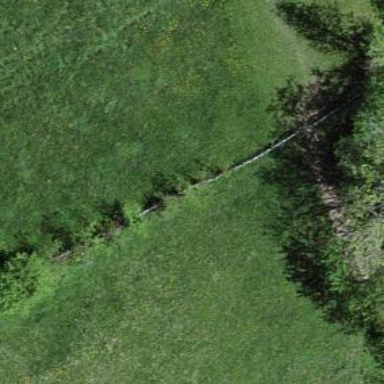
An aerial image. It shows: Fence is in the image.